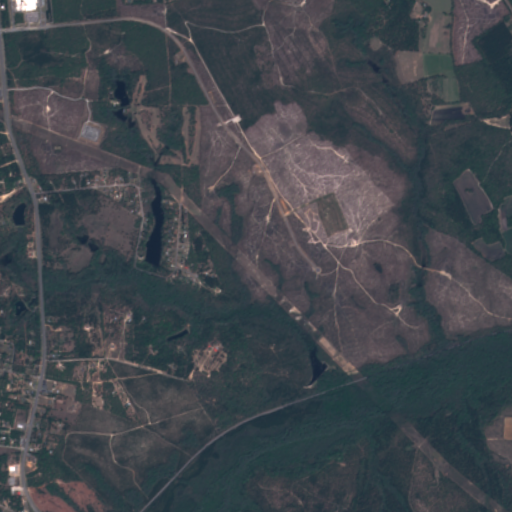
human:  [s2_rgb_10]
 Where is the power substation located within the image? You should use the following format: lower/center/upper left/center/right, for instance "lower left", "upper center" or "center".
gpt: The power substation is located in the upper left of the image.
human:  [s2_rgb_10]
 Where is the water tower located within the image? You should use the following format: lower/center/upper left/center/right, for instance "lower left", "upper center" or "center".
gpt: The water tower is located in the upper left of the image.
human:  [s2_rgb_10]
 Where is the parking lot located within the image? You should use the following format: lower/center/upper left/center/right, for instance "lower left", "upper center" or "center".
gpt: There is no parking lot in the image.